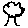
Label: tree